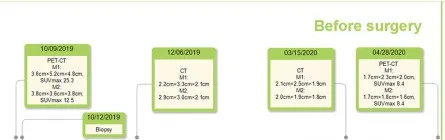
Timeline of the diagnosis and treatment. M1, the mass adjacent to the left hilum; M2, the mass on the basal segment; chemo, chemotherapy; pembr, pembrolizumab; CA-125, carbohydrate antigen 125; CEA, carcino-embryonic antigen; i. V. , intravenously.
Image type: chart (chart)